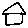
Label: house